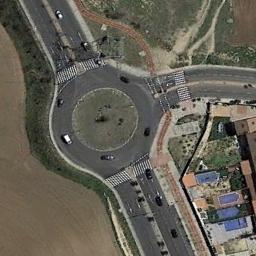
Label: roundabout